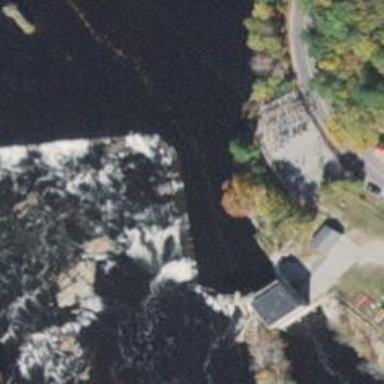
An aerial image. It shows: Dam along waterway.